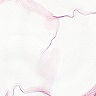
Metastatic tissue present: no